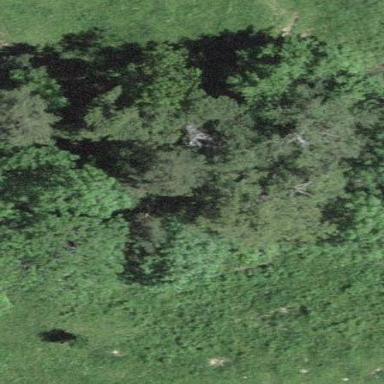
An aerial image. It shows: Forest area.